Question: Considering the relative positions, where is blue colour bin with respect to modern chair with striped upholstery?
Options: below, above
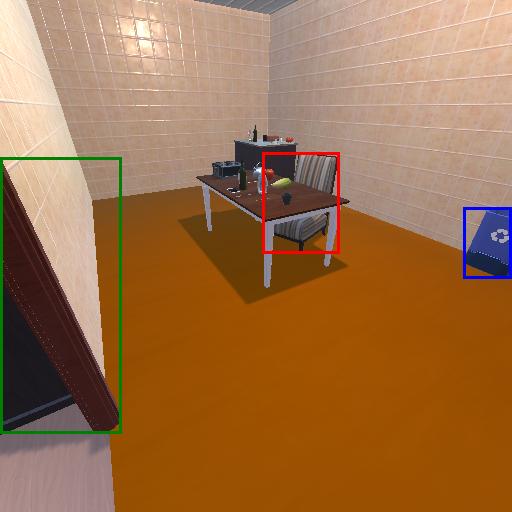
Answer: below